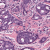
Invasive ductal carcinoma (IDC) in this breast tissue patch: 1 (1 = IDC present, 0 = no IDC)